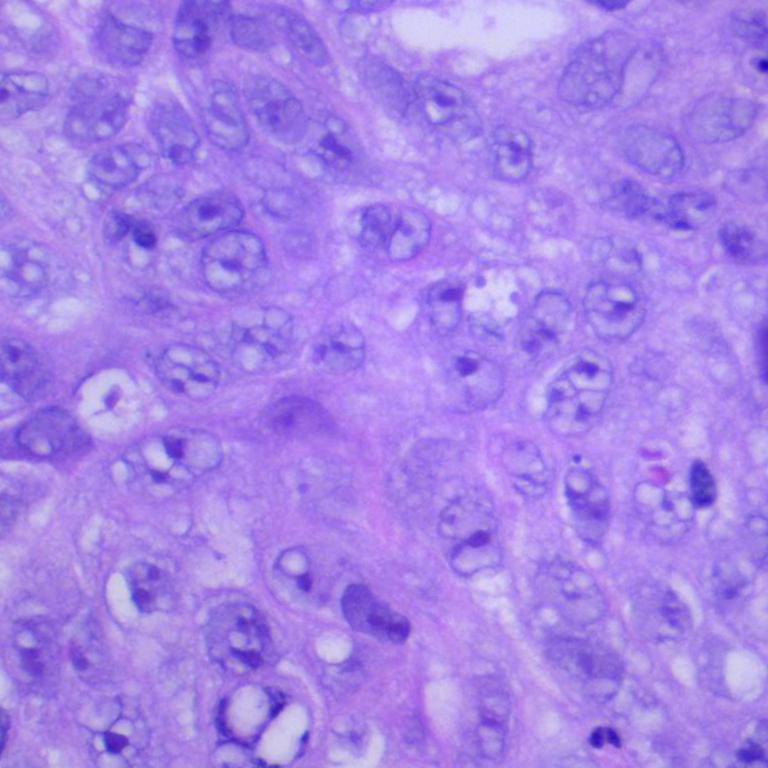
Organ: lung
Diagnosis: squamous carcinomas